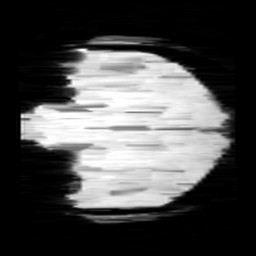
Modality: minIP
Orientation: coronal
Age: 12
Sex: female
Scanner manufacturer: siemens
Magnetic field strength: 3 T
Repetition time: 0.027 s
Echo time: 0.02 s